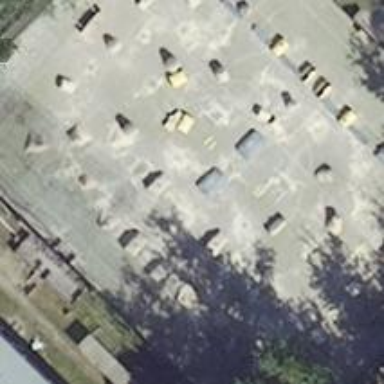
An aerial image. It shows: Paintball pitch for sport and leisure land.